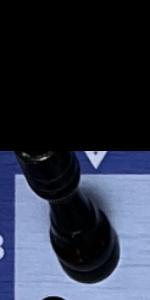
Label: Rook_Black